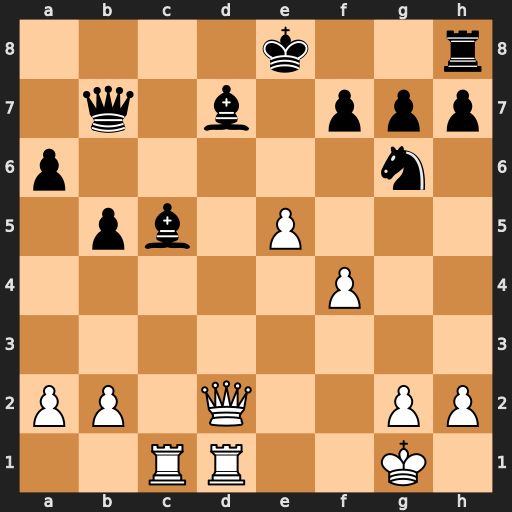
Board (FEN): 4k2r/1q1b1ppp/p5n1/1pb1P3/5P2/8/PP1Q2PP/2RR2K1
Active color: w
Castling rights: k
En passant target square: -
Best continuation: Rxc5 Nxf4 Qxf4